Interaction volume radius: 10 \u00c5
Interaction volume height: 10 \u00c5
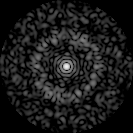
Disorder parameter: 0.8093